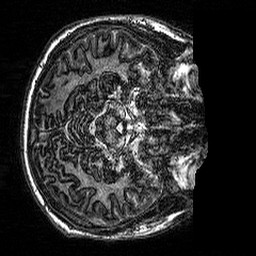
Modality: MP2RAGE
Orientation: axial
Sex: male
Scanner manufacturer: siemens
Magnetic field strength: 3 T
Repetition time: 5 s
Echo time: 0.00292 s